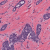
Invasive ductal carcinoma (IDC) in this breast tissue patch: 1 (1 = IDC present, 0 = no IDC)